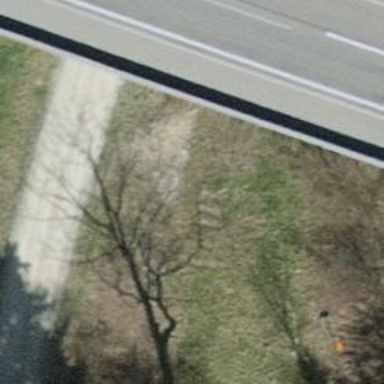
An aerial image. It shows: Pipeline marker.